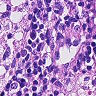
Metastatic tissue present: no